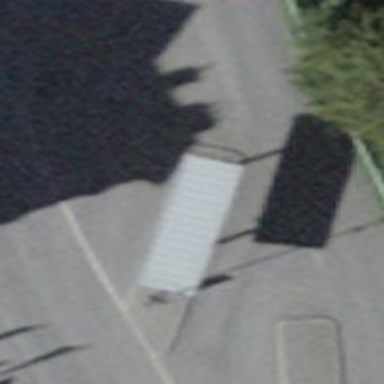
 serving as platform for public transportation."